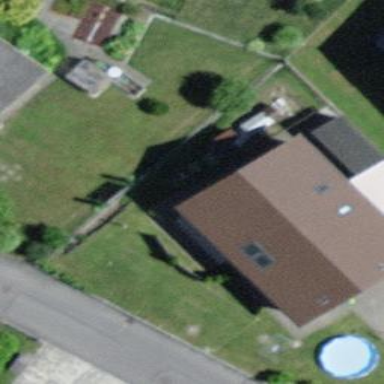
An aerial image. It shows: Residential building.